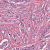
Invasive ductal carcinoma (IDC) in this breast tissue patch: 1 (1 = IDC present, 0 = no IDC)